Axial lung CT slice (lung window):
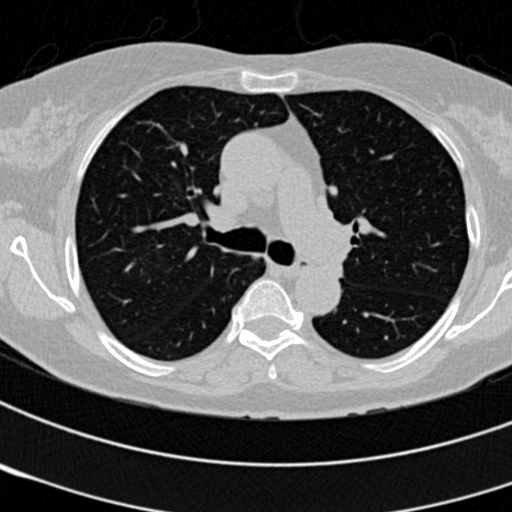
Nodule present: no